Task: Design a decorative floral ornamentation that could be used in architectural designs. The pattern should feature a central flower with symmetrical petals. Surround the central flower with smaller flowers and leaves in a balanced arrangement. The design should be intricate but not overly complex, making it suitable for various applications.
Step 973:
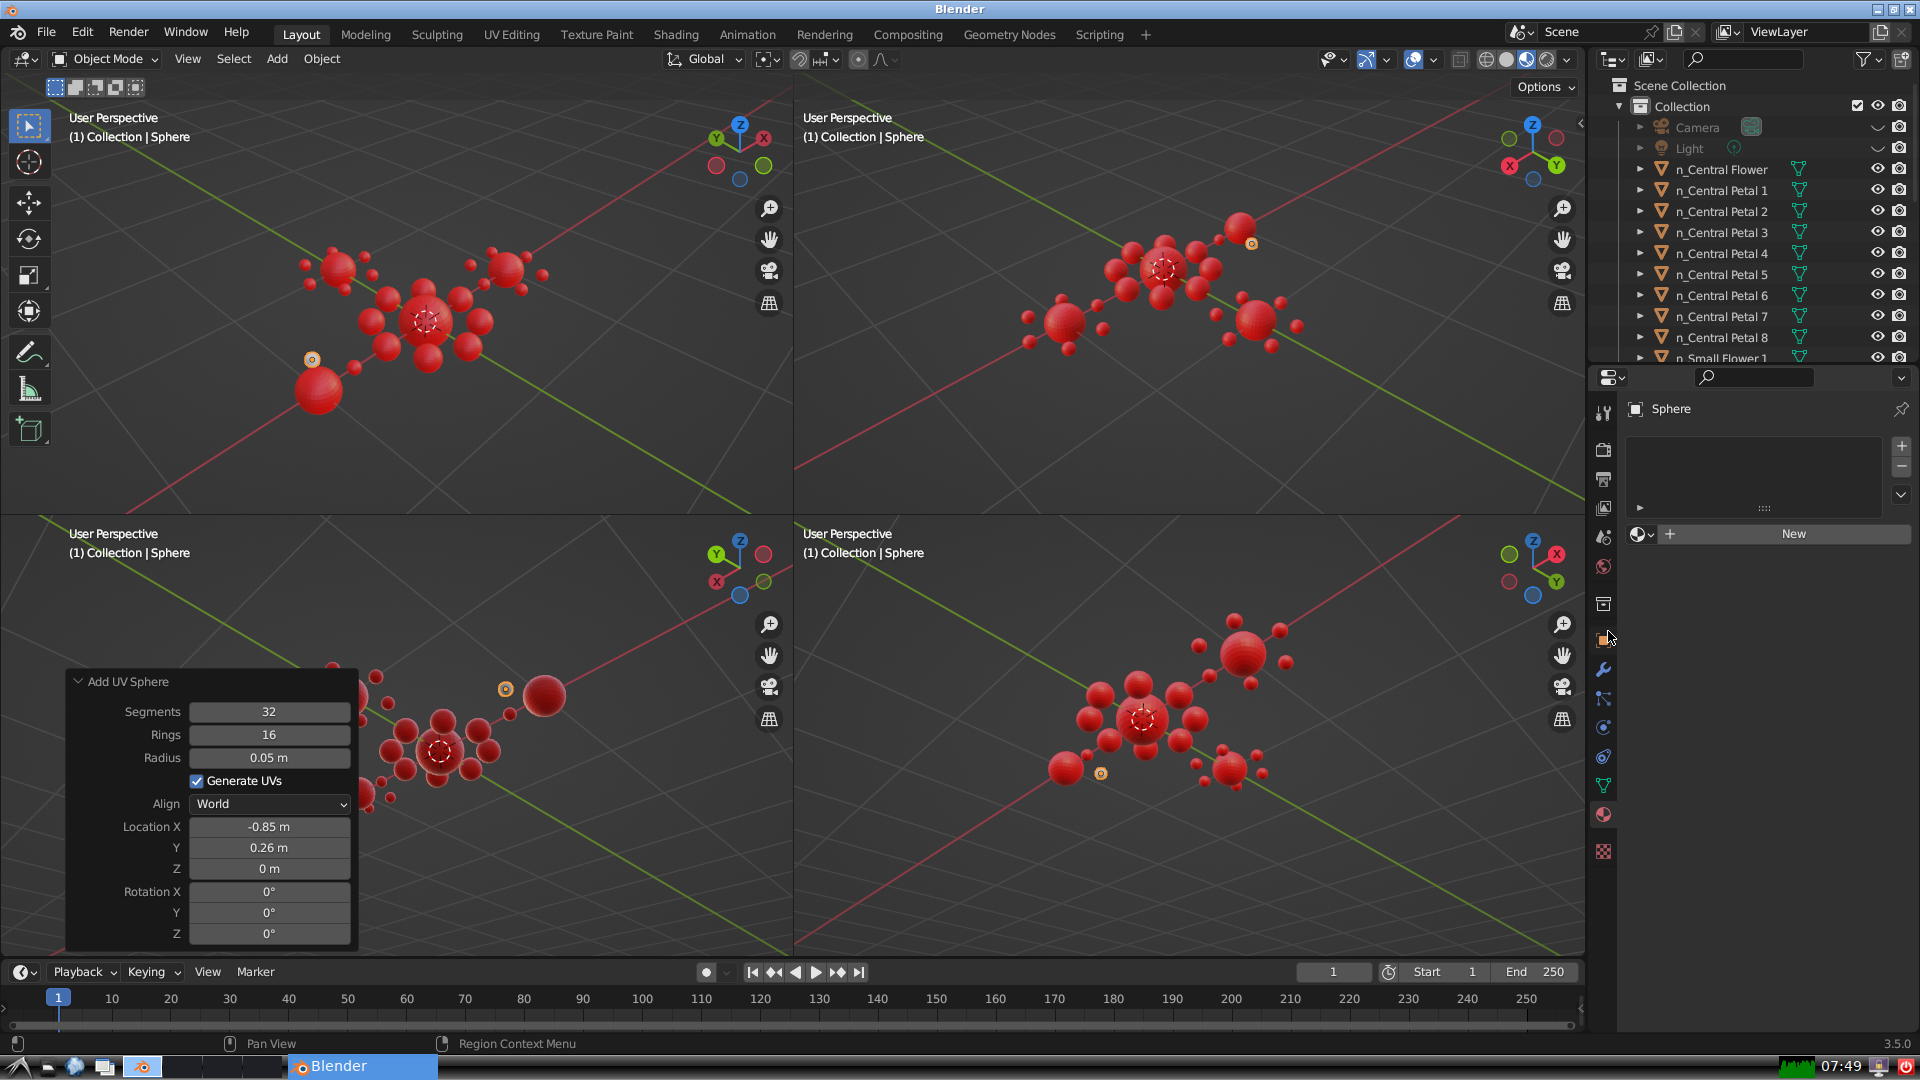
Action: click: no